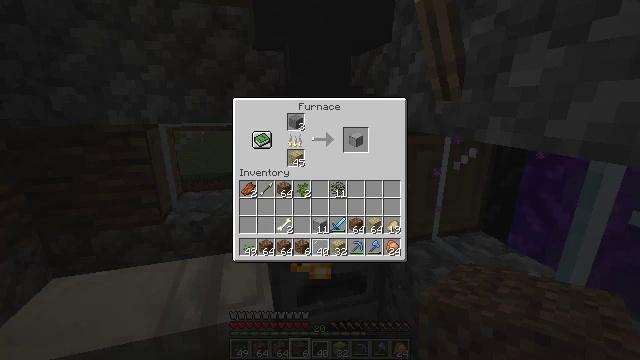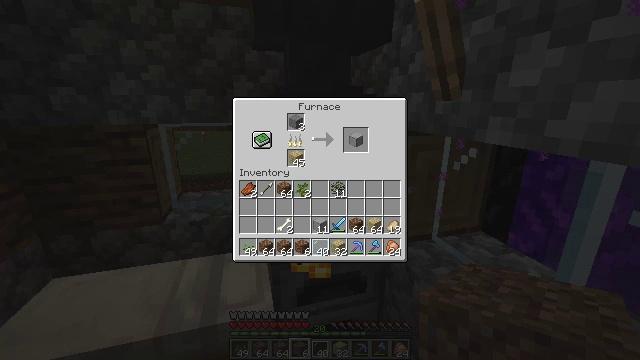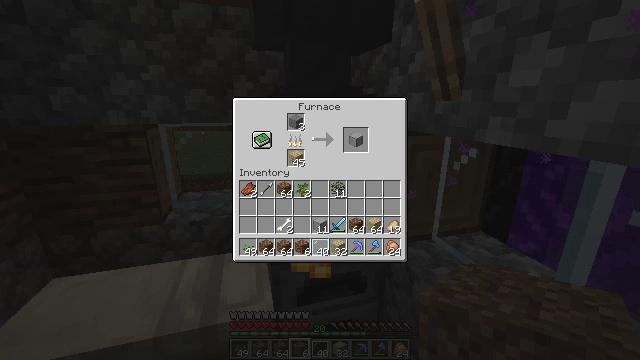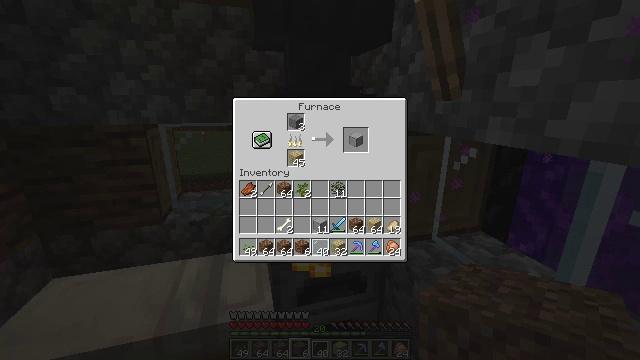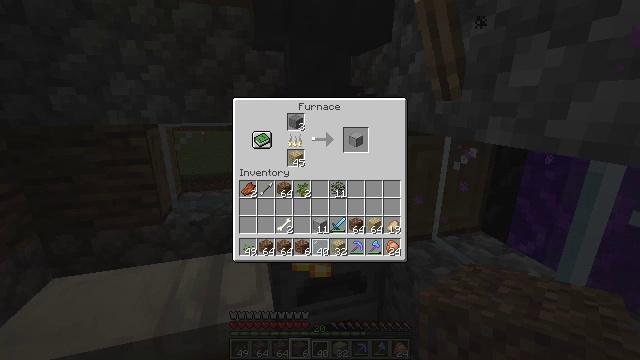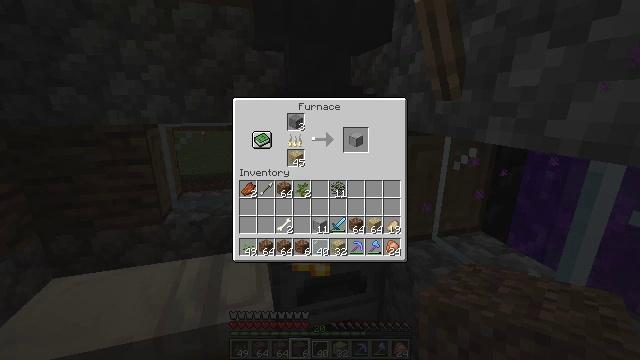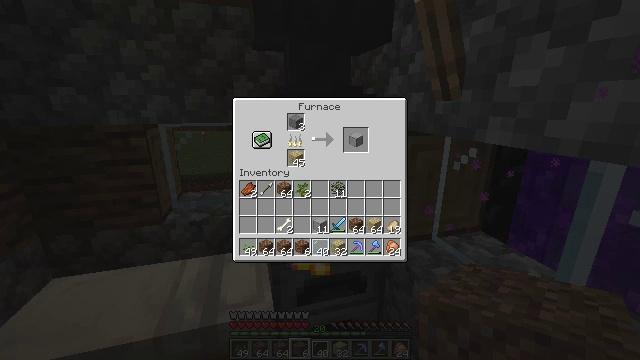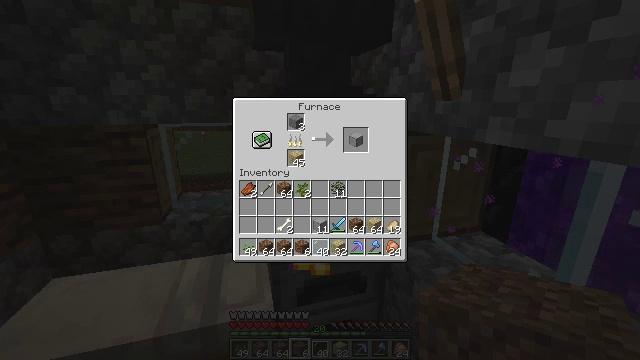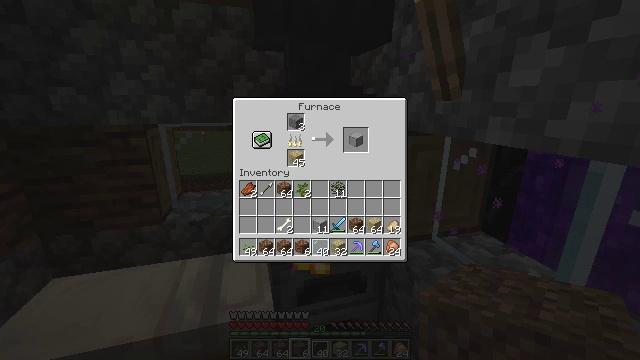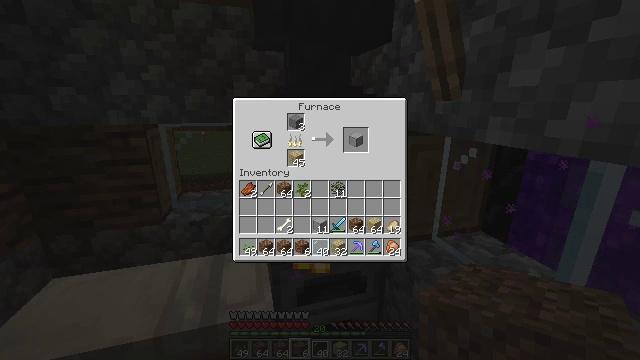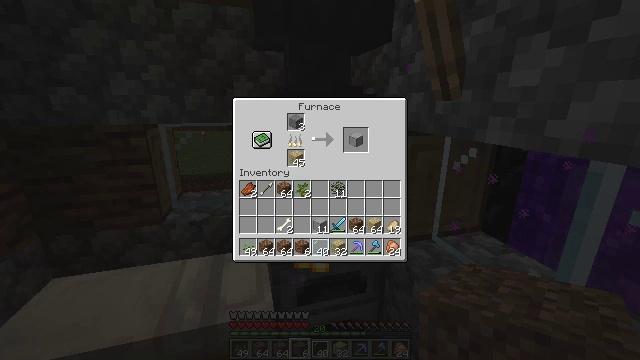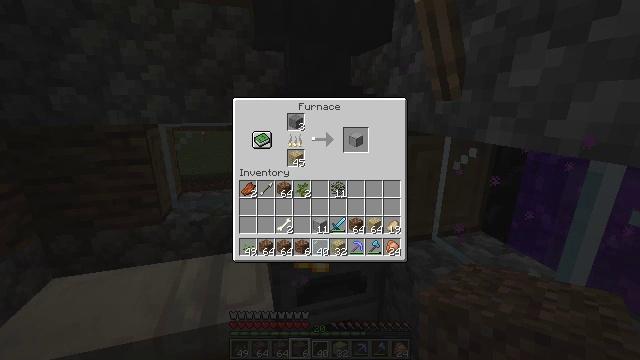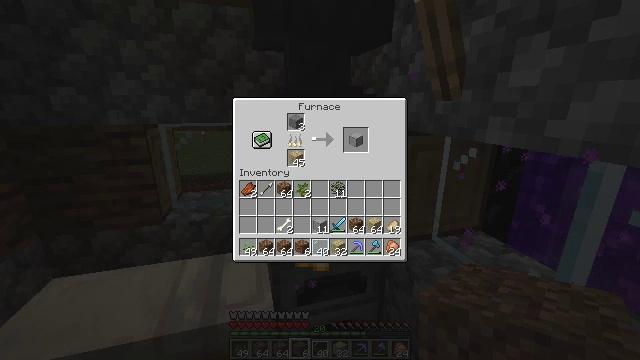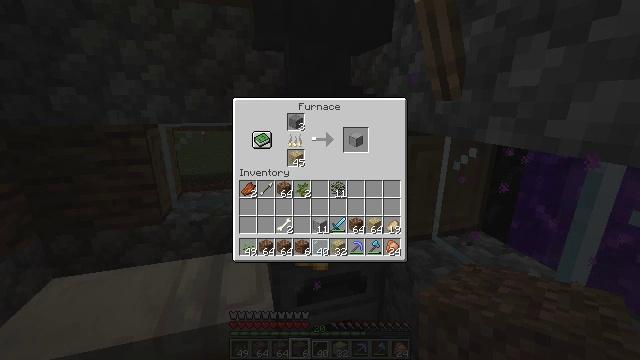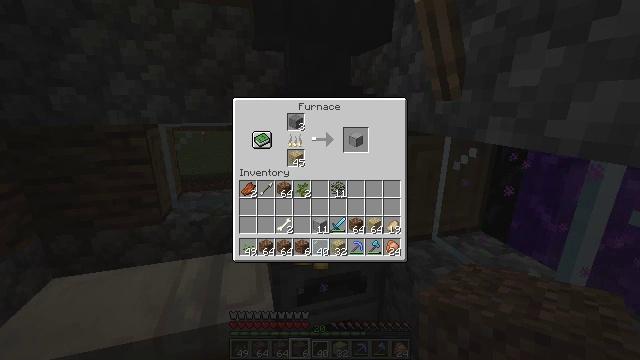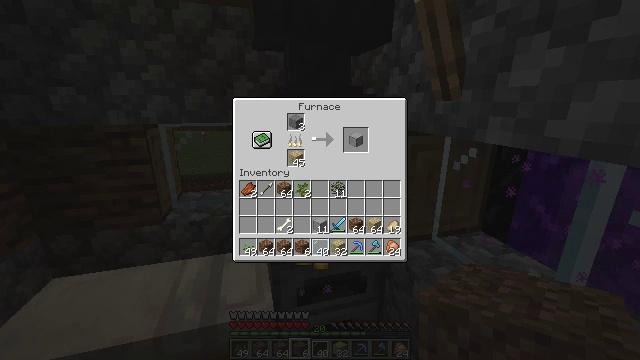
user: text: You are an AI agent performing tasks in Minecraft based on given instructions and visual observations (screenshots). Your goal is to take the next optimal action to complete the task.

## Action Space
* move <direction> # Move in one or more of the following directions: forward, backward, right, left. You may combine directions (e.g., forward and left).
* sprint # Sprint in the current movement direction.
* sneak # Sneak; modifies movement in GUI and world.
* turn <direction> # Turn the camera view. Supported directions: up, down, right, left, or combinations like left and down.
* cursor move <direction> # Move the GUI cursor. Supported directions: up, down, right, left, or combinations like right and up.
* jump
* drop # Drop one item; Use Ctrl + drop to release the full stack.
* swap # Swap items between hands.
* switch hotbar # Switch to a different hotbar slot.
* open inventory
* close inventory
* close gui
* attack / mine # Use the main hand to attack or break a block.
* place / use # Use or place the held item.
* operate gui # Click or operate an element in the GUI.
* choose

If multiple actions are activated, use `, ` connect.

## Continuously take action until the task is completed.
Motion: motion action
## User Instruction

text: Use the furnace to smelt stone into smooth stone.
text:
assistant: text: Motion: open gui
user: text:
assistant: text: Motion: no_op
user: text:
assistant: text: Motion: no_op
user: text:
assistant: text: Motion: no_op
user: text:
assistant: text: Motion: no_op
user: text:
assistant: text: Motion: no_op
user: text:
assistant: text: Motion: no_op
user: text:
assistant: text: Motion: no_op
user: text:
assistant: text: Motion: no_op
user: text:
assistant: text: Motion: cursor move left
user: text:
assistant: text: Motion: cursor move left
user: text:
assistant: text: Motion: no_op
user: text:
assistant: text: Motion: no_op
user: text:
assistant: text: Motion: no_op
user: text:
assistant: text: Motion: cursor move right
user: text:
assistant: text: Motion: cursor move right
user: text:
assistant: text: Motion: no_op
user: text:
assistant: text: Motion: no_op
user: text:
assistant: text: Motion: no_op
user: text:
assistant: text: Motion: no_op
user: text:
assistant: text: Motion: no_op
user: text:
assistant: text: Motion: no_op
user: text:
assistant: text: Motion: no_op
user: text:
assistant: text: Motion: sneak
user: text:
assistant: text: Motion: sneak
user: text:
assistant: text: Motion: sneak
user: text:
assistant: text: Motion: sneak
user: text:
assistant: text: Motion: sneak
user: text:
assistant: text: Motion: sneak
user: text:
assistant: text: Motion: sneak, operate gui